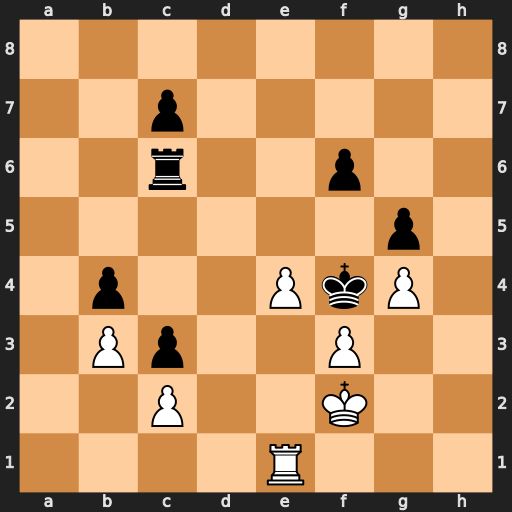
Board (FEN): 8/2p5/2r2p2/6p1/1p2PkP1/1Pp2P2/2P2K2/4R3
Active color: w
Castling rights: -
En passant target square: -
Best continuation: e5 f5 e6